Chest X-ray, PA view. Patient: 56 years old, sex M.
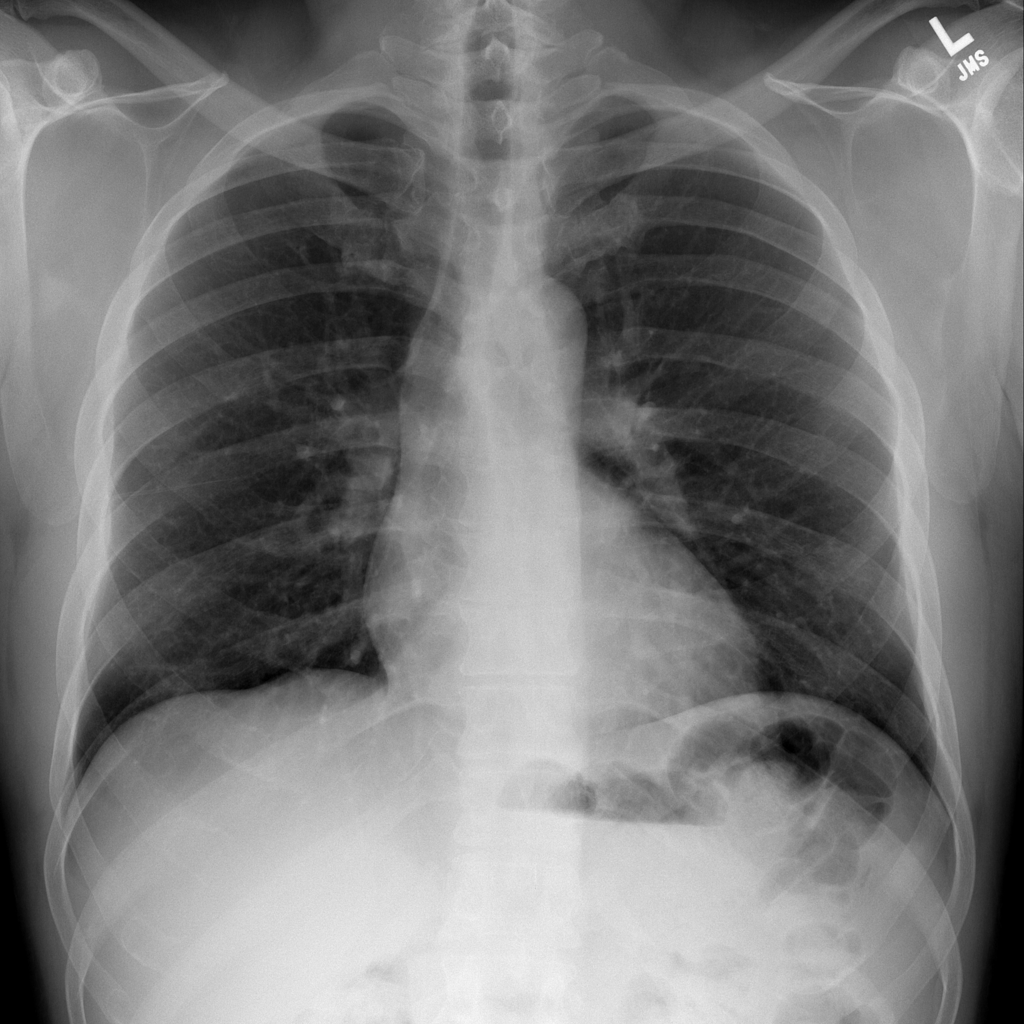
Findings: No Finding